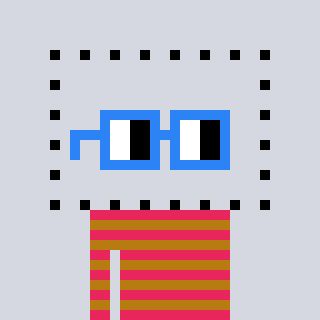
a pixel art character with square blue glasses, a void-shaped head and a gold-colored body on a cool background